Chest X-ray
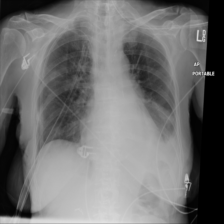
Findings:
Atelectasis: negative
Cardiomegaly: negative
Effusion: positive
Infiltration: negative
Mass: negative
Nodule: negative
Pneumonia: negative
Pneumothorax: negative
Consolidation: negative
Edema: negative
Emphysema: negative
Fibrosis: negative
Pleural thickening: negative
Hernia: negative